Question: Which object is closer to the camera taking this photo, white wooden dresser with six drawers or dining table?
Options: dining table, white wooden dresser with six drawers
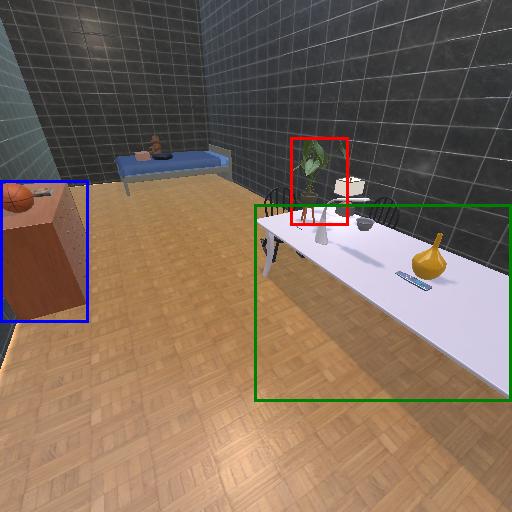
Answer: dining table